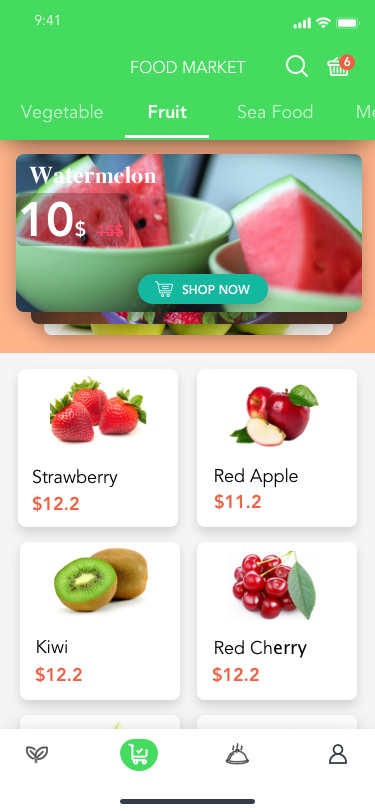
Text in this UI design:
Shopping now

Tomato
Broccoli
Red Cherry
$12.2
Kiwi
$12.2
Red Apple
$11.2
Strawberry
$12.2
10$
15$
Watermelon
Shop now
FOOD MARKET
Vegetable
Fruit
Sea Food
Meat